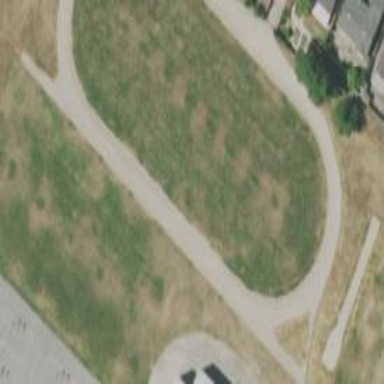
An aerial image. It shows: Gravel track for leisure land.